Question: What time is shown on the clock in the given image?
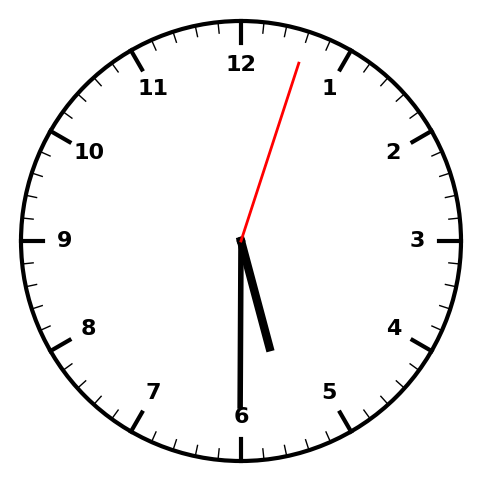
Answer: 05:30:03